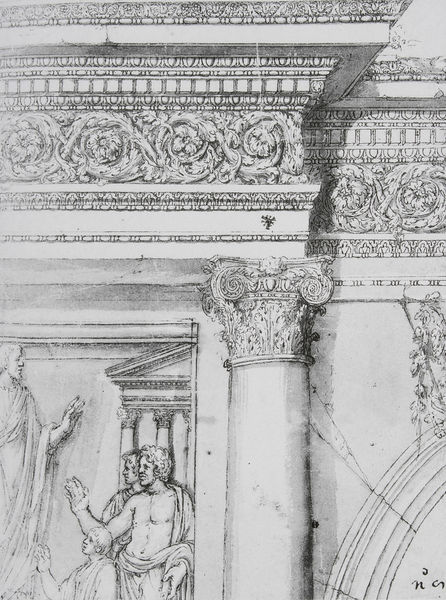
Titel: Detail des Arco di Portogallo, Rom
Künstler: Pietro da Cortona
Standort: Oxford
Institution: Ashmolean Museum of Art
Schlagwörter: blätter, gruppe, hand, mann, nackt, schatten, umhang, weiß, menschen, geste, grau, haar, licht, marmor, männer, schwarz, skizze, säule, säulen, tür, zeichnung, blüten, tuch, leute, ornament, architektur, arm, arme, barock, falten, gesten, hände, gewand, klassizismus, blatt, vorbau, ranken, skulptur, relief, schrift, papier, ecke, bogen, passanten, studie, giebel, grafik, graphik, linien, figuren, staffage, dekoration, detail, datum, floral, ornamente, verzierung, tor, bögen, antike, philosoph, stich, schwarzweiß, treffen, entwurf, darstellung, architrav, kapitelle, rom, kapitell, fleck, girlanden, fragment, fries, sims, schnörkel, gesims, risalit, statuen, voluten, jesus, ionisch, antik, griechen, toga, griechisch, erhoben, segen, griechenland, tempel, begrüßung, dorisch, korinthisch, reliefs, klassik, schaft, eierstab, römisch, kapitel, gebälk, winken, akanthus, arkanthus, aufriss, tympanon, handzeichnung, arkantus, säulenordnung, ordnung, zahnschnitt, achitektur, saulen, grichenland, halbsäule, freis, kringel, seule, spinne, detailzeichnung, antikenstudium, bauforschung, arkantusblätter, architav, bekannte, gichen, heilliger, korithisch, relier, komposite, kanelierung, 18. jahrhundert